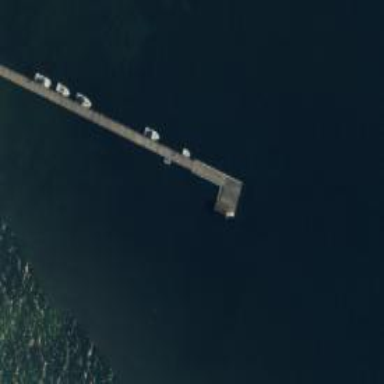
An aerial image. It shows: Man-made pier.